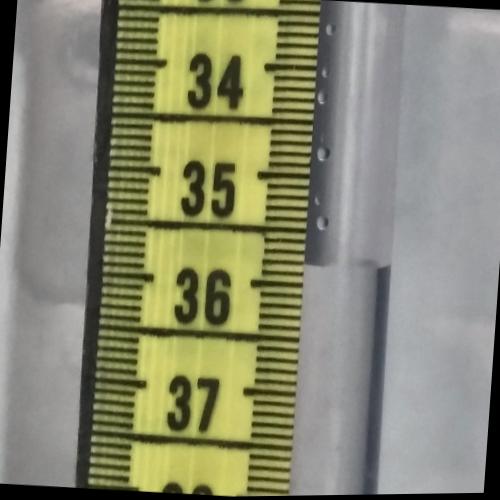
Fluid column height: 35.8 cm